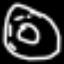
Label: donut